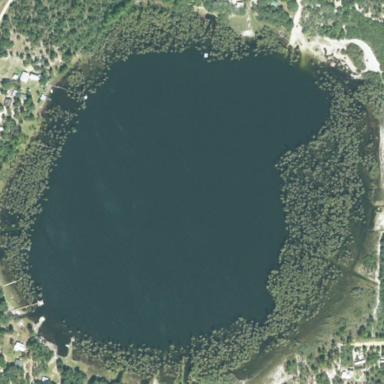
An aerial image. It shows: Lake with natural water.